Question: If I want to konw what has been sent through my service, how can I get all the request parameters in Web Api2 Controller as what 'Request.Form.ToString()' get in aspx or ashx?

The Request object is just not the Httpcontext.Request...
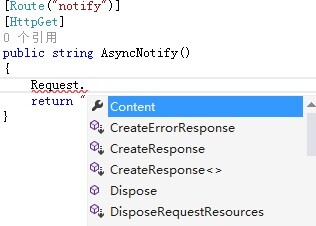
Answer: '''
public HttpResponseMessage Post(HttpRequestMessage req)
{
var content = req.Content.ReadAsStringAsync().Result;
return null;
}
'''
Also note that the request body is a non-rewindable stream; it can be read only once, you can't call 'ReadAsStringAsync()' multiple times.